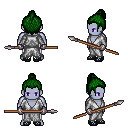
a pixel art fantasy rpg character, male body template, dark elf, purple skin, white robe, white pants, green short topknot hairstyle, metal gloves, ghillies, spear, four views (front, back, left, right), 2x2 character sprite sheet, small pixel art, hard edges, no anti-aliasing